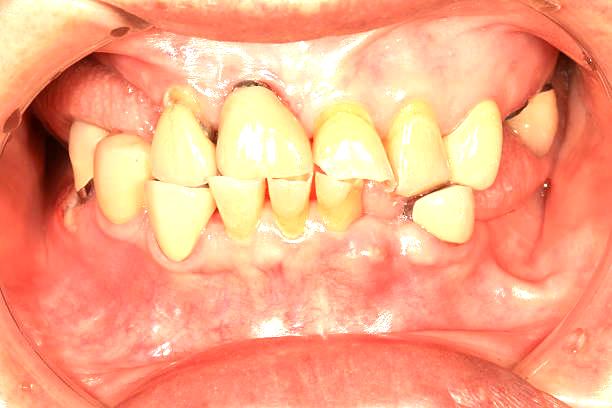
Condition: Calculus